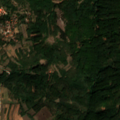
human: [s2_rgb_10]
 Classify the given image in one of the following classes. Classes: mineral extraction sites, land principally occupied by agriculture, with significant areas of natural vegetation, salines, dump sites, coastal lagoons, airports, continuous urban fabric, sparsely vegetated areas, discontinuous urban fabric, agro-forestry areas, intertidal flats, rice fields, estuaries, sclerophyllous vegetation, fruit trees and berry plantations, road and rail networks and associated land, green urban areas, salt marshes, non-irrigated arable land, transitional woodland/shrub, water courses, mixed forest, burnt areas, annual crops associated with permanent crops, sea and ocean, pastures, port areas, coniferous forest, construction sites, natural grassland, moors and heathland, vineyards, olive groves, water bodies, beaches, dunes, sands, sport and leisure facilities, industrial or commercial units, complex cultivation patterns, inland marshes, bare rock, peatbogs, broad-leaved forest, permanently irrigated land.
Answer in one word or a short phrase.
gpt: discontinuous urban fabric, non-irrigated arable land, complex cultivation patterns, broad-leaved forest, transitional woodland/shrub